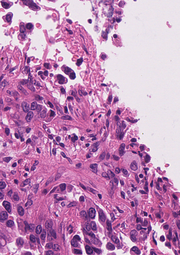
Tumor epithelial tissue: yes
Tumor-associated stroma tissue: yes
Normal tissue: no